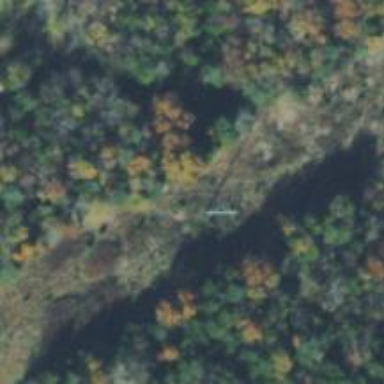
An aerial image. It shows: Power pole.